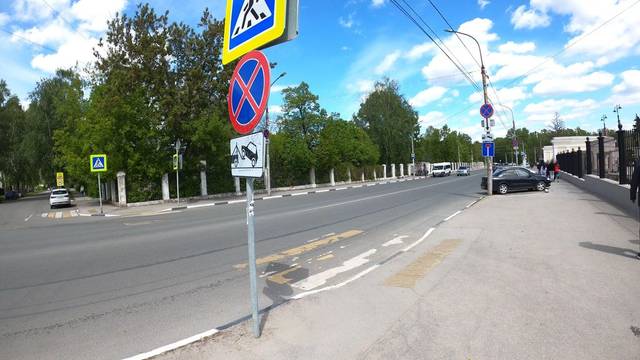
Region: Russia
Coordinates: 54.634, 39.763